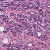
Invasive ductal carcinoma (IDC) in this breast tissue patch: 1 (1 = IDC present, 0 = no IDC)